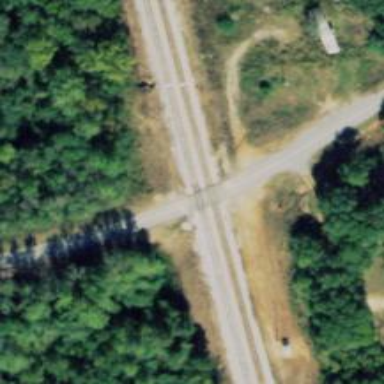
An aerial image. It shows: Unclassified road.